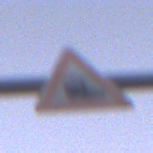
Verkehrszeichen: Bahnuebergang
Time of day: SunriseSunset
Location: Outdoor (Suburban)
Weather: PartlyCloudy
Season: NotSpecified
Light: Natural